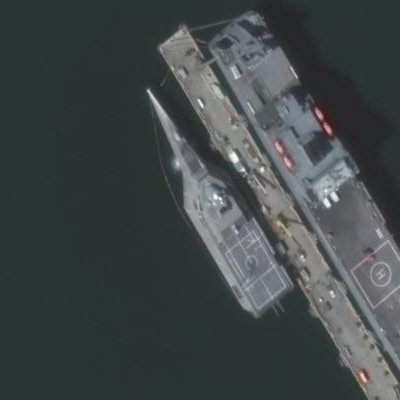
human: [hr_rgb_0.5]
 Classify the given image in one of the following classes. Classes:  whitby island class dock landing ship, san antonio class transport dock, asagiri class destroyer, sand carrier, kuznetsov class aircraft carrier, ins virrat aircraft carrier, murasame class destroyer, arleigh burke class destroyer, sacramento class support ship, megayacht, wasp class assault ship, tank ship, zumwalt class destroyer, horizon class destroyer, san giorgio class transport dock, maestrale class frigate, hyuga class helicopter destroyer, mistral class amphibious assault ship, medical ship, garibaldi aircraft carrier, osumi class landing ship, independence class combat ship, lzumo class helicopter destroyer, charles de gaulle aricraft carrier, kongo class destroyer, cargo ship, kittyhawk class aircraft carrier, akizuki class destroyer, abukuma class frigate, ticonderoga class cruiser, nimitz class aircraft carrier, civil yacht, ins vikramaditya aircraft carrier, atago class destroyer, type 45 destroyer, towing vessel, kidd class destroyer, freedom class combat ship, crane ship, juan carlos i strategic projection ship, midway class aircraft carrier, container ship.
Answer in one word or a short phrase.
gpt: Independence class combat ship